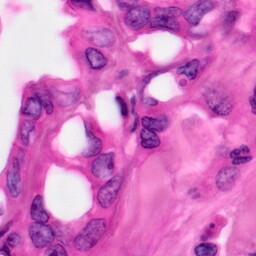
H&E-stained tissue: Pancreatic